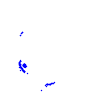
Particle: pion